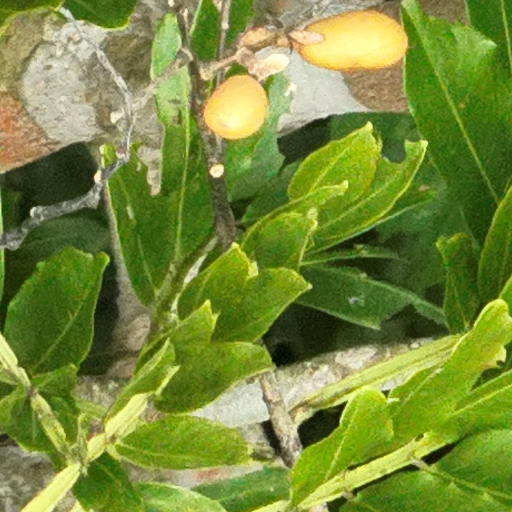
Species: Dipteryx oleifera
GBIF accepted scientific name: Dipteryx oleifera
Crown area (m\u00b2): 394.401